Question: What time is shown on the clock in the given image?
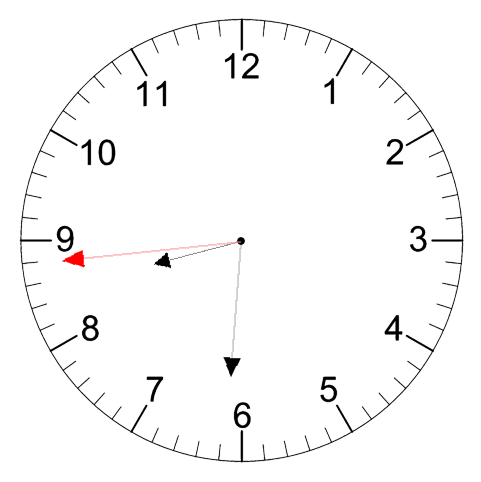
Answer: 08:30:44